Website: macys
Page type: delivery-shipping
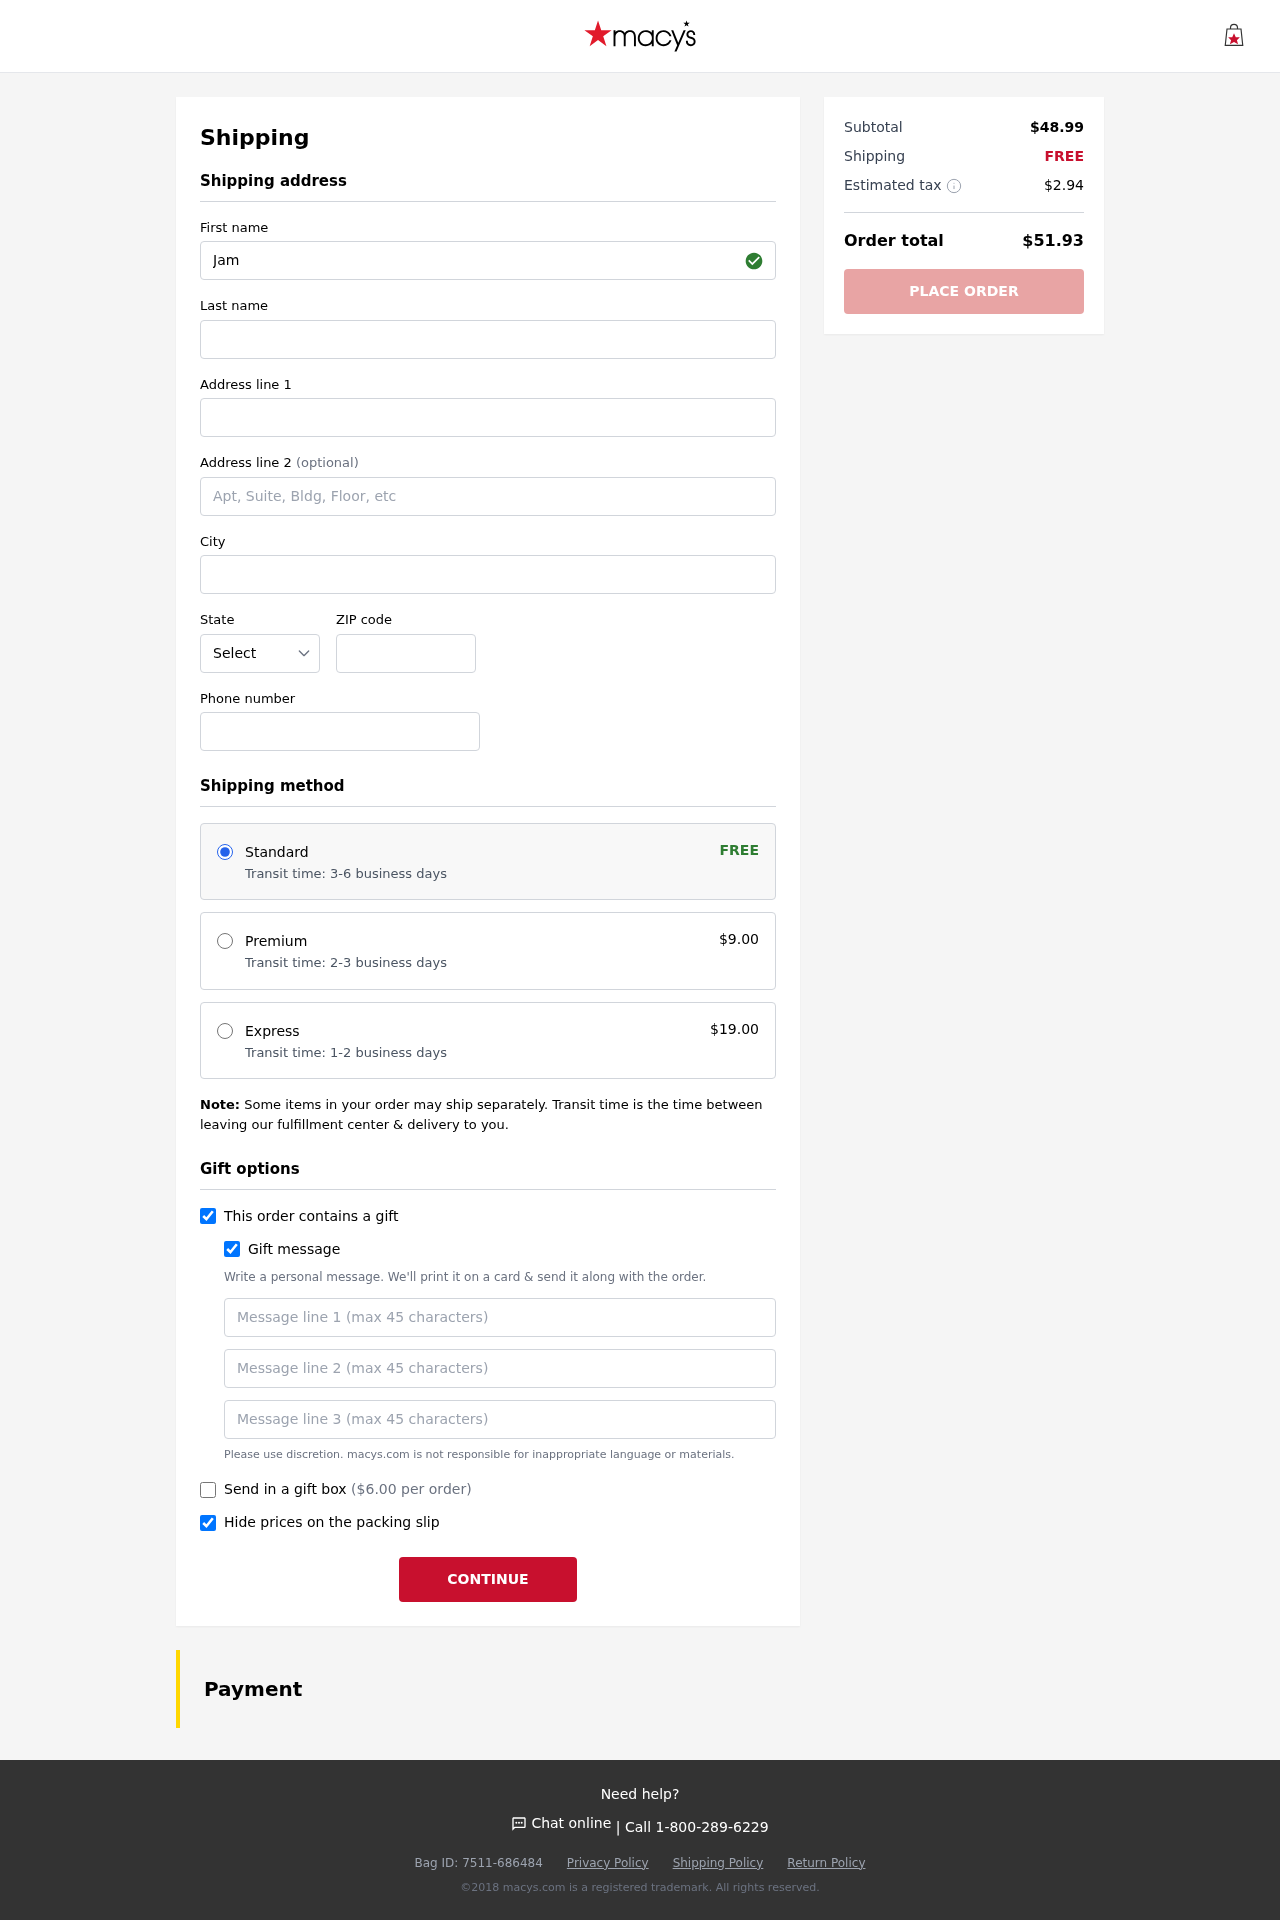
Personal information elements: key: PII_STATE_ABBR
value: UT
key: PII_FIRSTNAME
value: James
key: PII_LASTNAME
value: Hernandez
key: PII_STREET
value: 29198 Brenda Square Apt. 165
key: PII_STREET2
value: Apt. 740
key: PII_CITY
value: South Geneburgh
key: PII_POSTCODE
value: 57219
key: PII_PHONE
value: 3355467359
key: PII_GIFT_MESSAGE
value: Hey Bradley, I remembered how much you wanted a stylish pair of heels for those upcoming events, so I couldn't resist grabbing these for you! Can't wait to see you rock them. Enjoy!  James
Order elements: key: ORDER_SHIPPING_STANDARD
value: Transit time: 3-6 business days
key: ORDER_SHIPPING_COST
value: FREE
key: ORDER_SHIPPING_PREMIUM
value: Transit time: 2-3 business days
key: ORDER_SHIPPING_PREMIUM_PRICE
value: $9.00
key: ORDER_SHIPPING_EXPRESS
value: Transit time: 1-2 business days
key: ORDER_SHIPPING_EXPRESS_PRICE
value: $19.00
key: ORDER_GIFT_BOX_PRICE
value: ($6.00 per order)
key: ORDER_SUBTOTAL
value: $48.99
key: ORDER_SHIPPING_COST2
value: FREE
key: ORDER_TAX
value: $2.94
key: ORDER_TOTAL
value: $51.93